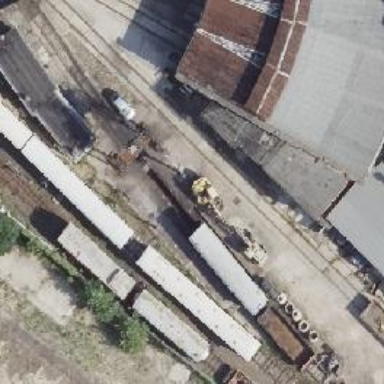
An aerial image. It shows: Preserved railway yard with electrified contact lines for rail service.